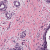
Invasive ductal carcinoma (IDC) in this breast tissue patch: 0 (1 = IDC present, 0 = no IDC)